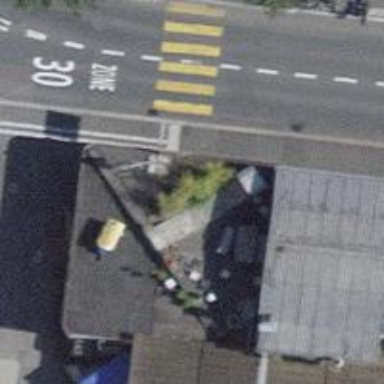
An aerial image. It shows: Furniture shop.